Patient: sex M, age 60
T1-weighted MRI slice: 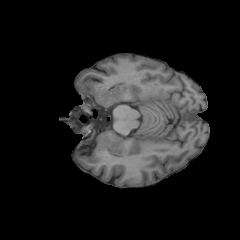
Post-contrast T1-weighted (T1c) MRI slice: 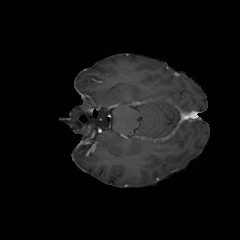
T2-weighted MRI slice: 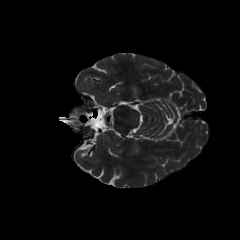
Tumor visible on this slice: no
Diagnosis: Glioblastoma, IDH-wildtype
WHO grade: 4